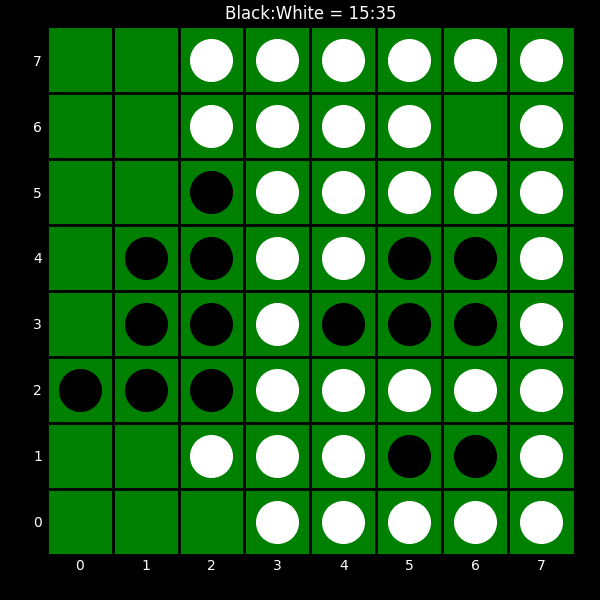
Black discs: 15
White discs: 35